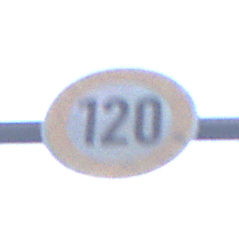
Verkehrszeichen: Geschwindigkeit120
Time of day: SunriseSunset
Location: Outdoor (Urban)
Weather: PartlyCloudy
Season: NotSpecified
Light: Natural